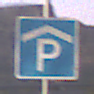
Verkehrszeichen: Parkhaus
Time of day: Dawn
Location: Outdoor (RoadRail)
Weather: Clear
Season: NotSpecified
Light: Natural